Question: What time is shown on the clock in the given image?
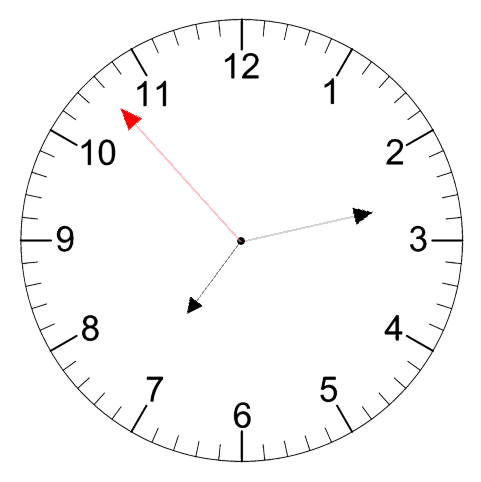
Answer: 07:12:53